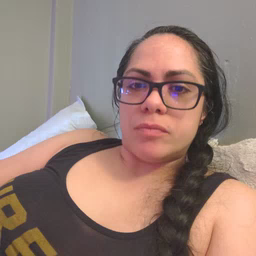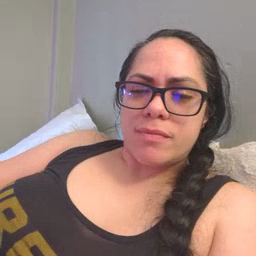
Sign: empty